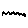
Label: zigzag